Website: apple
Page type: customer-info-address
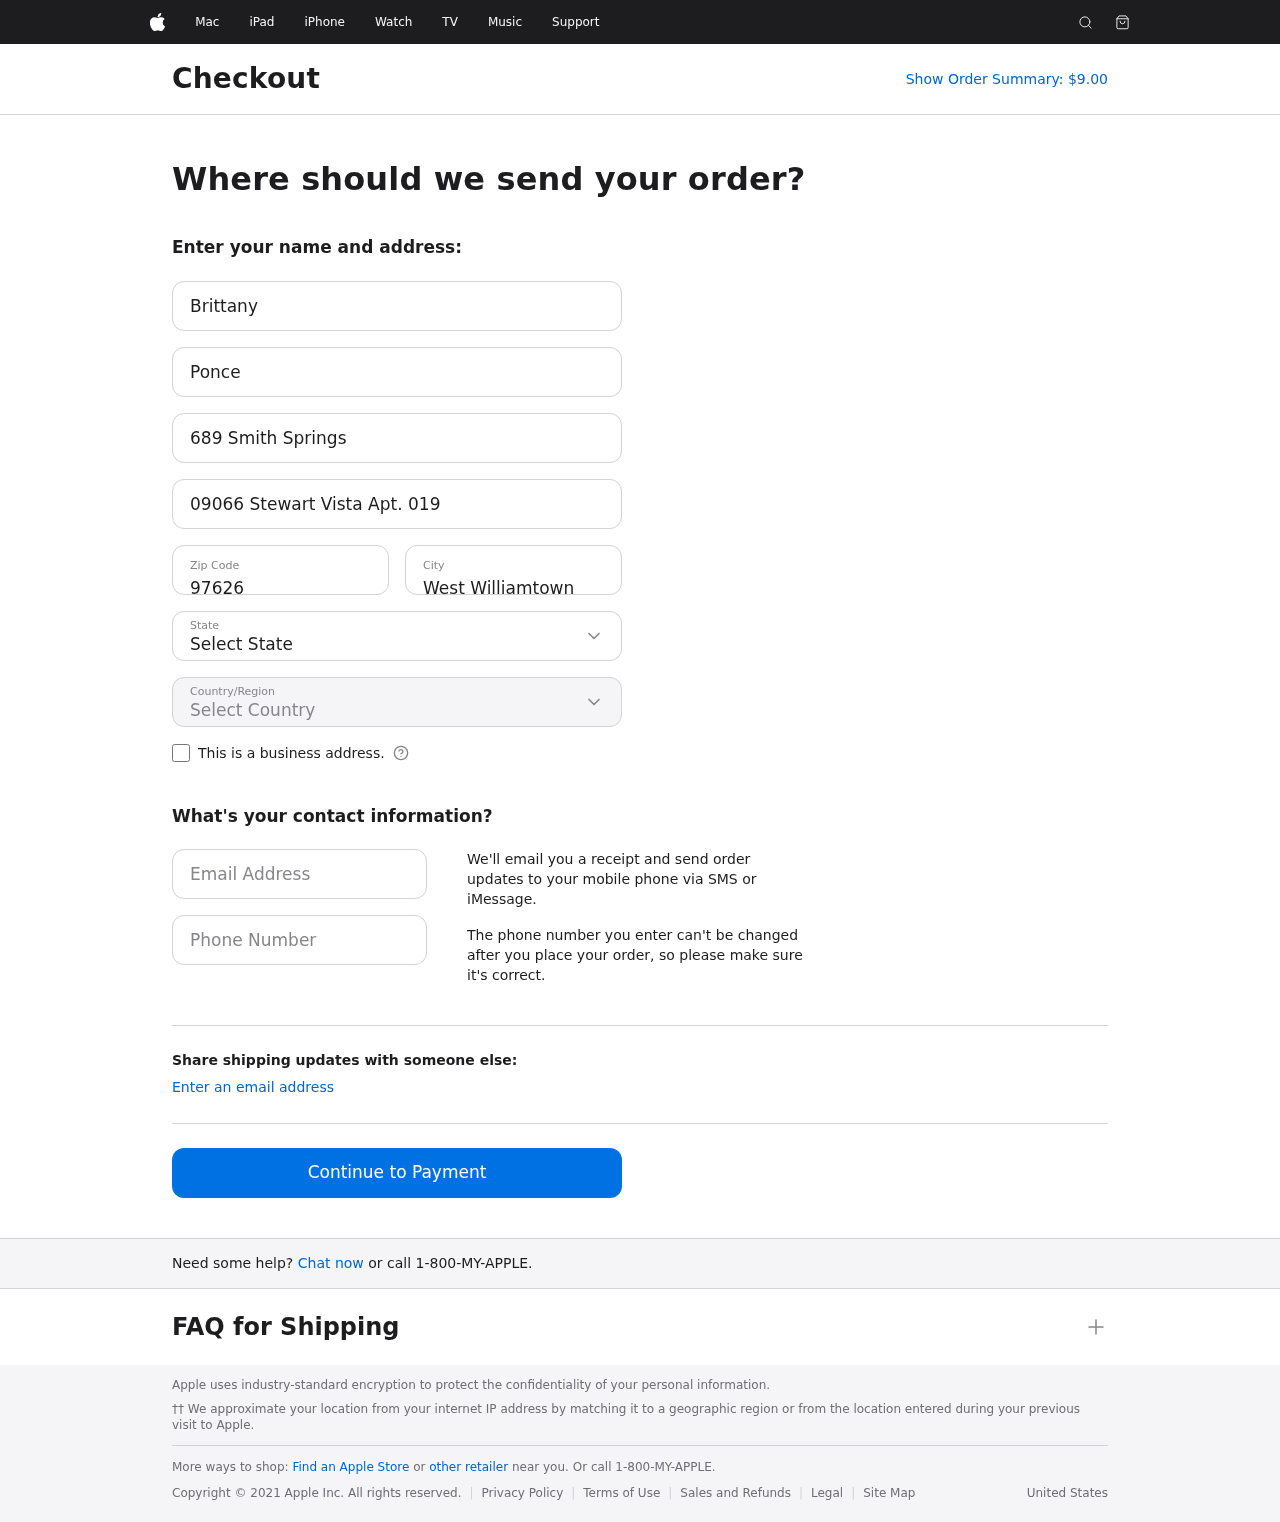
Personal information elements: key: PII_CITY
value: West Williamtown
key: PII_COUNTRY
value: United States
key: PII_EMAIL
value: bponce@hotmail.com
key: PII_FIRSTNAME
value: Brittany
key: PII_LASTNAME
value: Ponce
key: PII_PHONE
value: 9679542079
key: PII_POSTCODE
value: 97626
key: PII_STATE
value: Nebraska
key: PII_STREET
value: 689 Smith Springs
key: PII_STREET2
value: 09066 Stewart Vista Apt. 019
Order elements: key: ORDER_TOTAL
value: Show Order Summary: $9.00